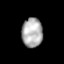
Tissue: skin
Cell type: Epithelial cells
Senescence score: 0.816
Nuclear area (px): 600
Mean DAPI intensity: 173.65